Field crop: maize
Growth stage: 2
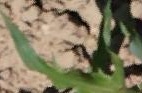
Species: maize